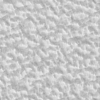
Label: not_dusty